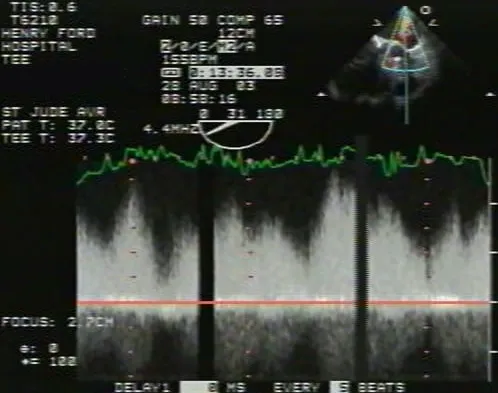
Continuous wave Doppler signal across turbulent jet showing high velocity throughout cardiac cycle but predominantly in systole consistent with aorto-left atrial fistula.
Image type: radiology (ultrasound)